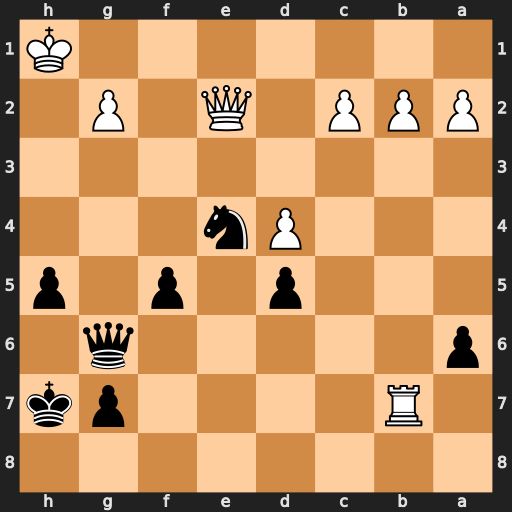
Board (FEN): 8/1R4pk/p5q1/3p1p1p/3Pn3/8/PPP1Q1P1/7K
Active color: b
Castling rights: -
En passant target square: -
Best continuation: Ng3+ Kg1 Nxe2+